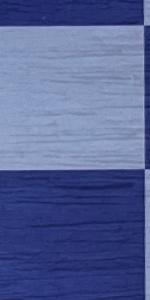
Label: Empty